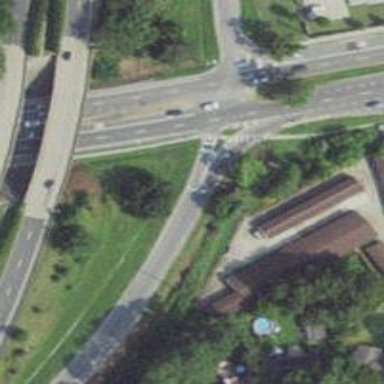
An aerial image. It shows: Motorway junction.